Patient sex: M
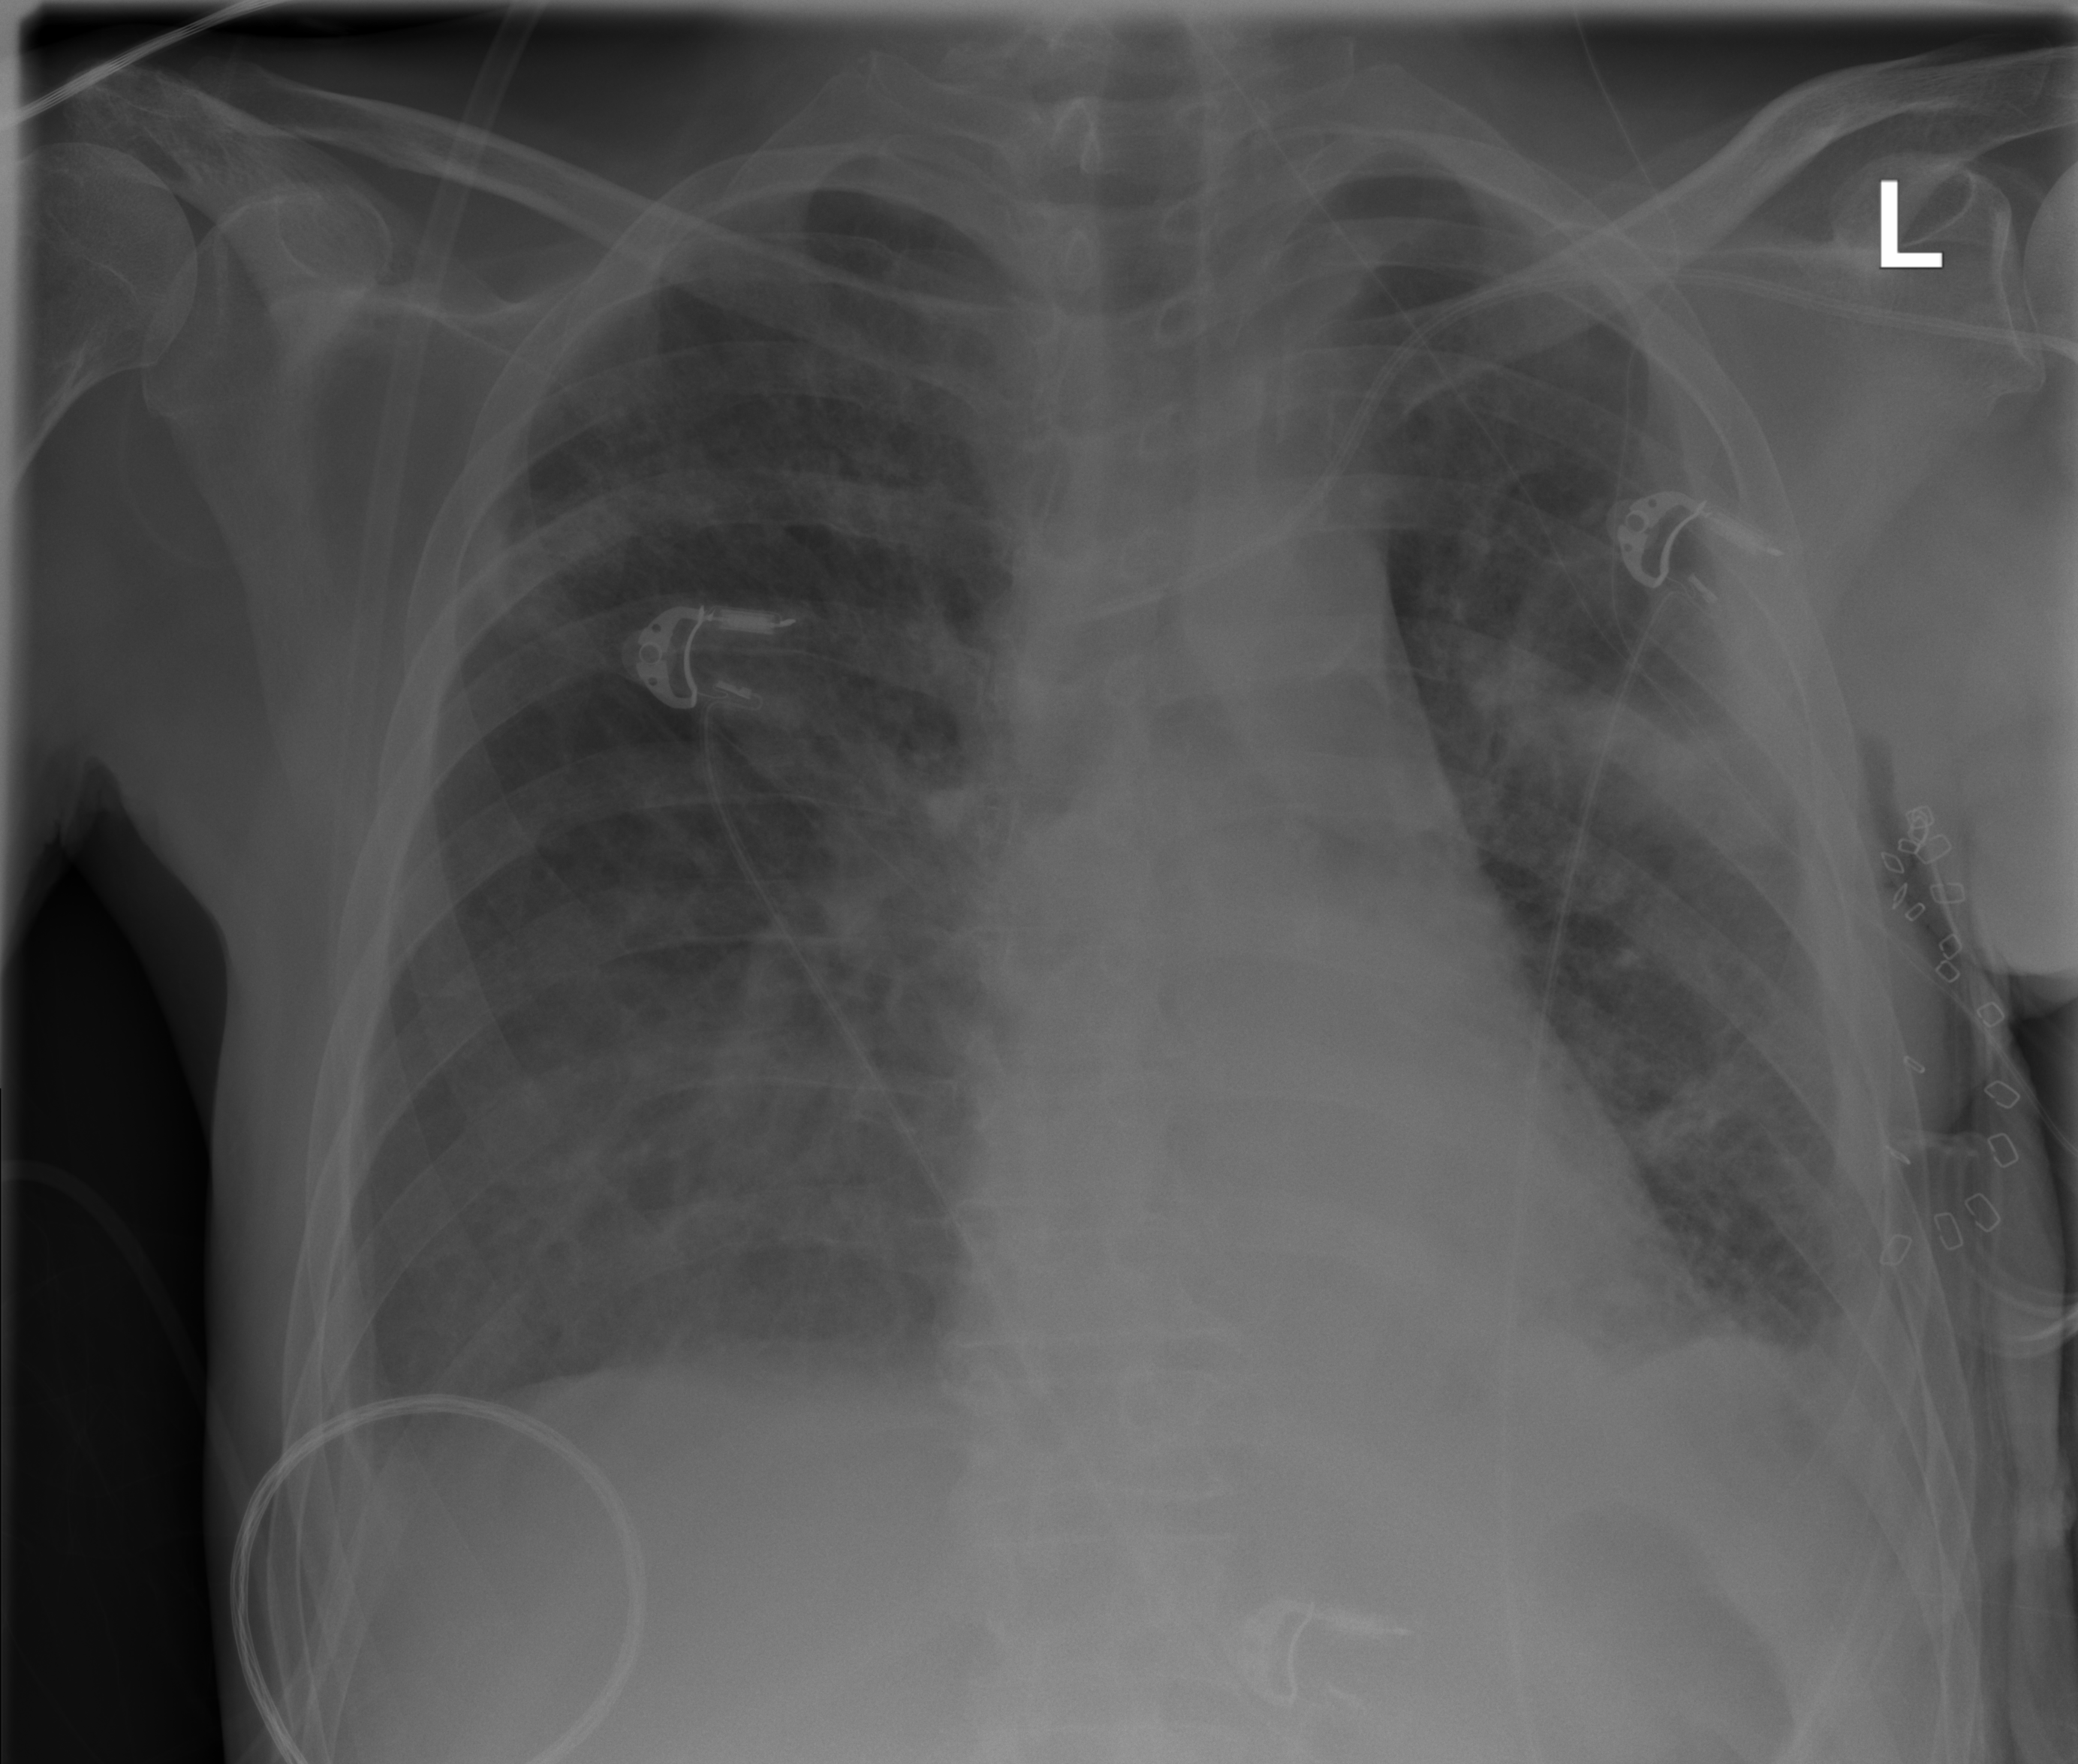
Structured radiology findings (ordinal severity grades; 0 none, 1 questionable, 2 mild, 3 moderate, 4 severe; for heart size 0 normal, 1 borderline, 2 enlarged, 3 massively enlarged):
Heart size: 0
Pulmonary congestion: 0
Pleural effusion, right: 2
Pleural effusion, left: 2
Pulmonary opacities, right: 0
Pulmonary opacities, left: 0
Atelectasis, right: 0
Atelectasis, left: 2